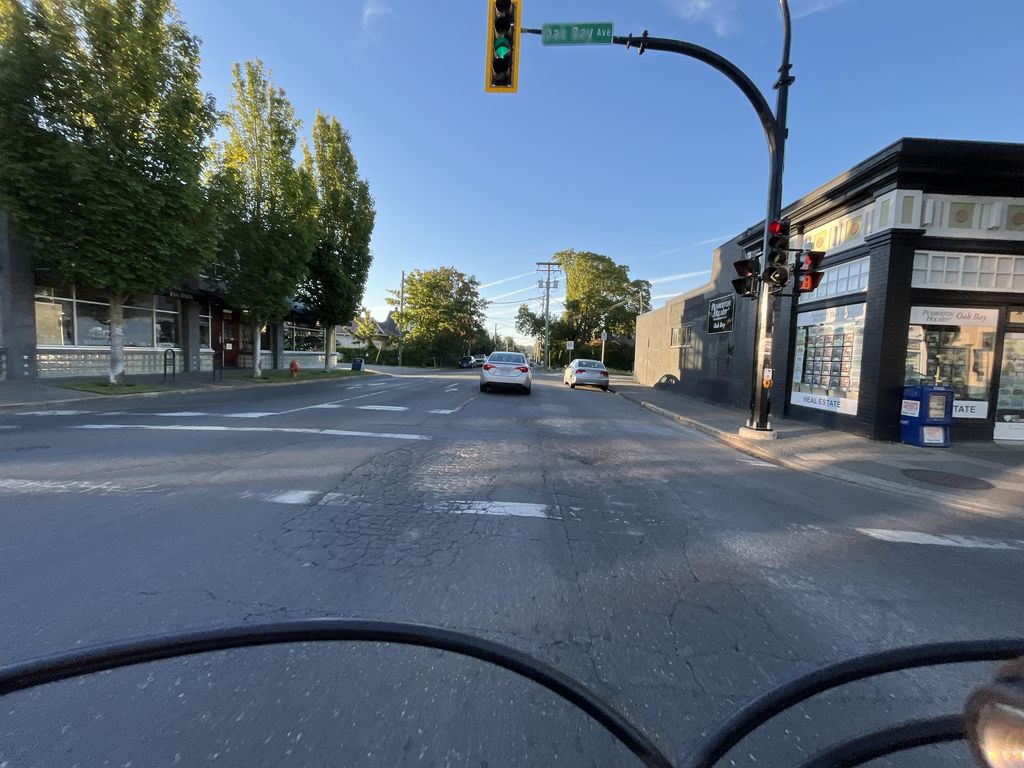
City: victoria